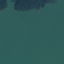
Label: SeaLake